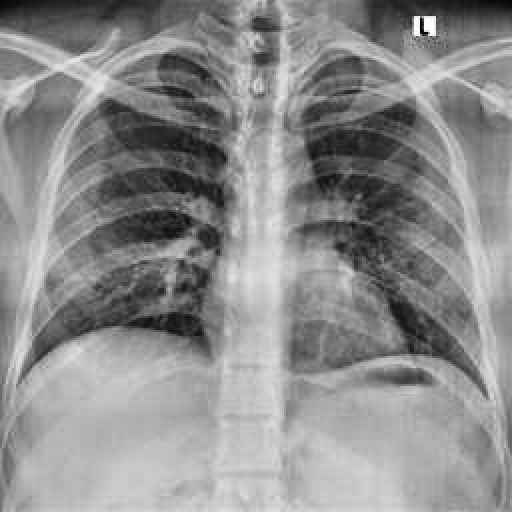
Finding: NORMAL